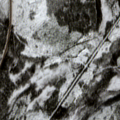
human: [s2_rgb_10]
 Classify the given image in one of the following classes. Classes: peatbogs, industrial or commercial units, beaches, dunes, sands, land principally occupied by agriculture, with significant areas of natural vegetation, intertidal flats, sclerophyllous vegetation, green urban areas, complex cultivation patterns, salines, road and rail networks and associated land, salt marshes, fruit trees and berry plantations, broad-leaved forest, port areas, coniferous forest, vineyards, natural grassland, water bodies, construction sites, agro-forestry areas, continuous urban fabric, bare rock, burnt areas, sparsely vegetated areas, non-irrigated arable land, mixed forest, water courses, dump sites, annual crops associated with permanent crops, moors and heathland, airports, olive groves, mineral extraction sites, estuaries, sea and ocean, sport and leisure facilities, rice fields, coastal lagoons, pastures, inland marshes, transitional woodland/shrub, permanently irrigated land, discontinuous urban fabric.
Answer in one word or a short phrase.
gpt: coniferous forest, mixed forest, transitional woodland/shrub